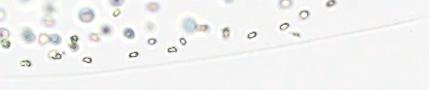
Label: Phaeocystis